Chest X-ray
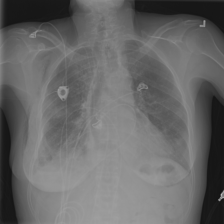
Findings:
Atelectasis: positive
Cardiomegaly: negative
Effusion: negative
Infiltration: positive
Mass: negative
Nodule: negative
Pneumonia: negative
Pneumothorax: negative
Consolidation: negative
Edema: negative
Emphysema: positive
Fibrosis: negative
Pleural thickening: negative
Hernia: negative